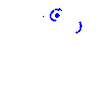
Particle: electron